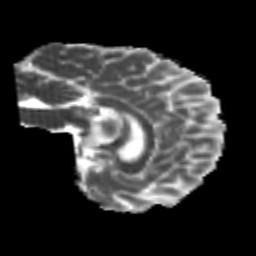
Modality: MD
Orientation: sagittal
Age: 22
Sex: male
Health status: healthy
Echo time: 0.074 s